Interaction volume radius: 10 \u00c5
Interaction volume height: 20 \u00c5
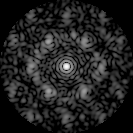
Disorder parameter: 0.7091